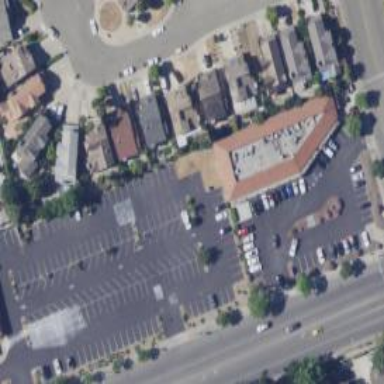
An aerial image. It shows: Convenience shop.